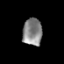
Tissue: prostate
Cell type: Fibroblasts
Senescence score: 0.7599
Nuclear area (px): 517
Mean DAPI intensity: 135.88